Question: Given a description of the three-view drawing of a solid figure, find the maximum number of small cubes that the solid figure can be composed of when the three-view constraints are met.
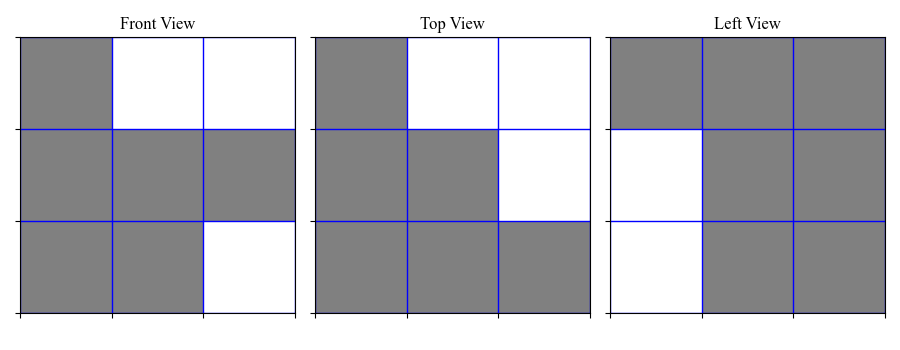
Answer: 12